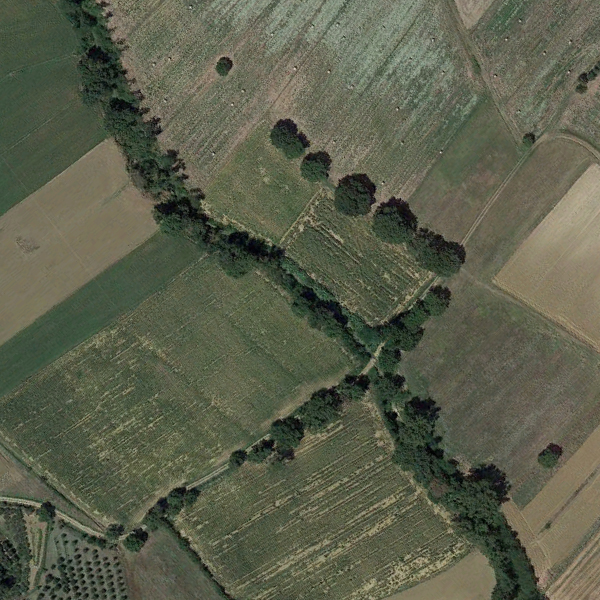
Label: Farmland